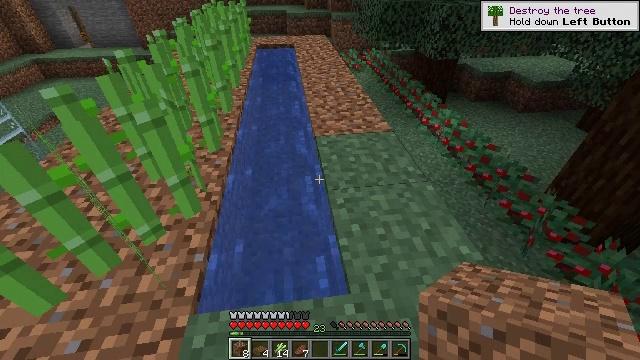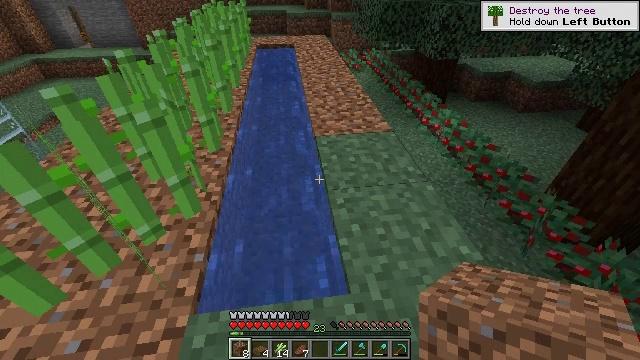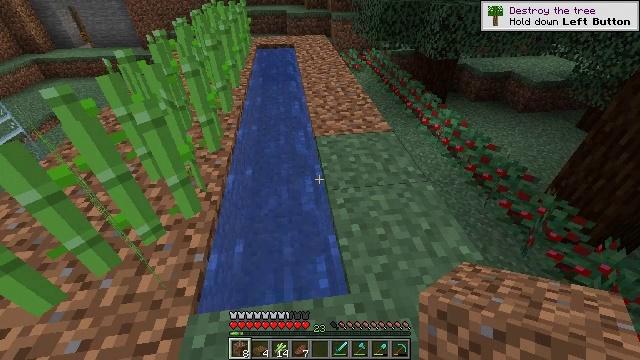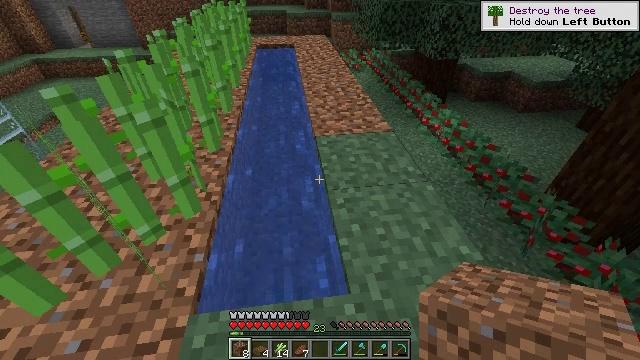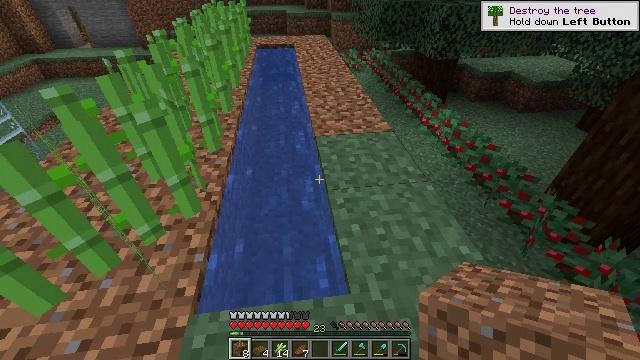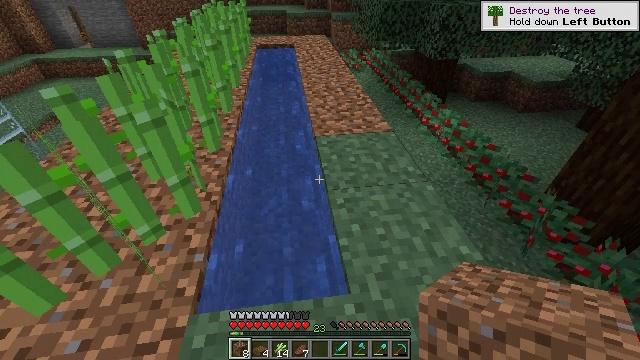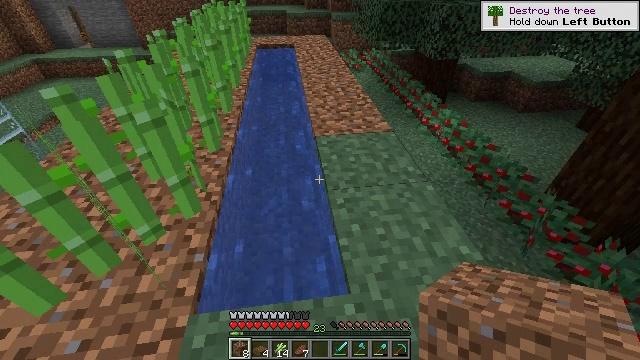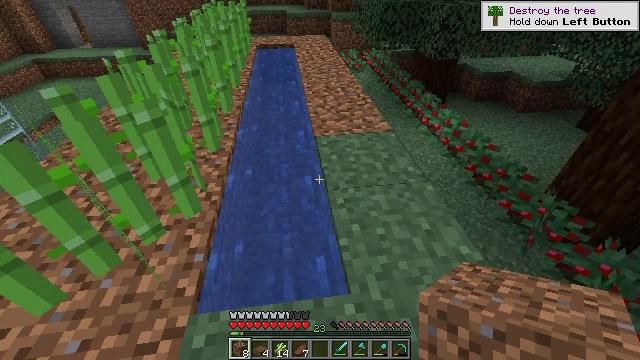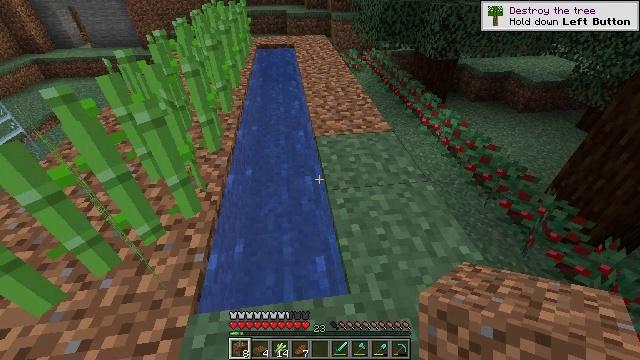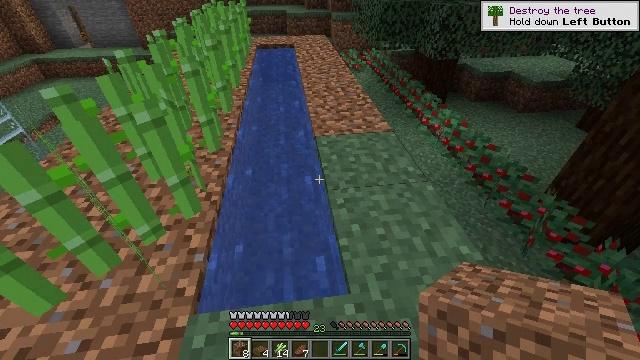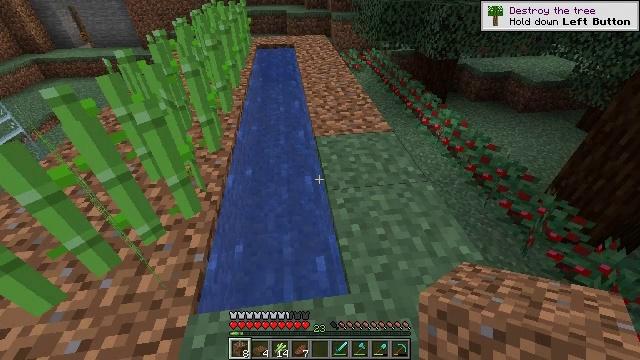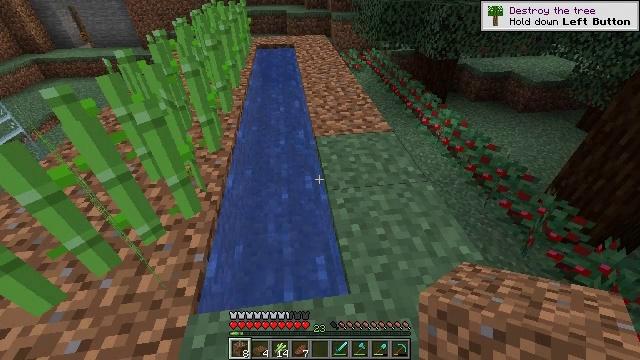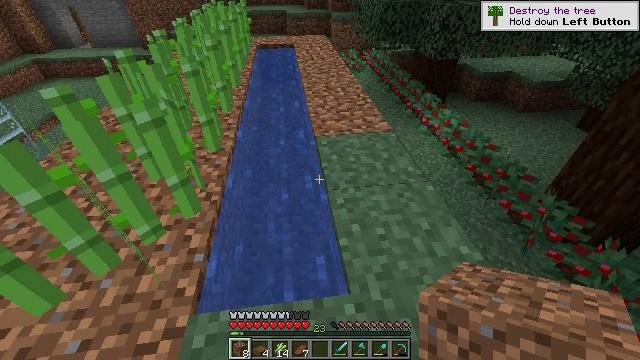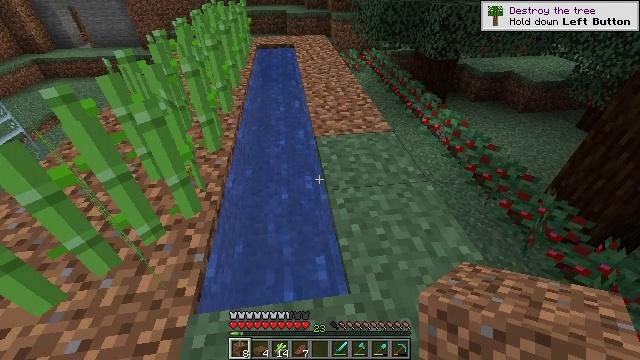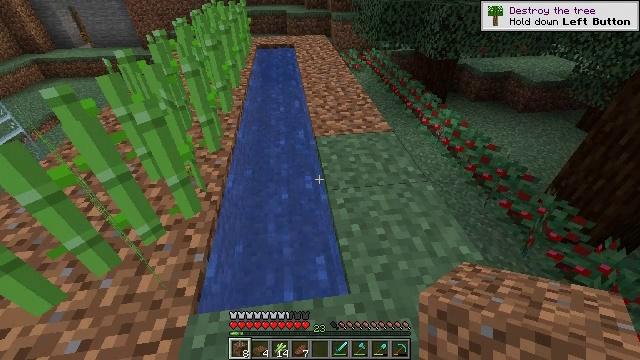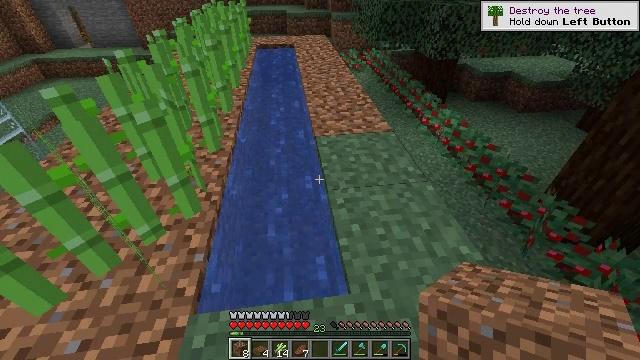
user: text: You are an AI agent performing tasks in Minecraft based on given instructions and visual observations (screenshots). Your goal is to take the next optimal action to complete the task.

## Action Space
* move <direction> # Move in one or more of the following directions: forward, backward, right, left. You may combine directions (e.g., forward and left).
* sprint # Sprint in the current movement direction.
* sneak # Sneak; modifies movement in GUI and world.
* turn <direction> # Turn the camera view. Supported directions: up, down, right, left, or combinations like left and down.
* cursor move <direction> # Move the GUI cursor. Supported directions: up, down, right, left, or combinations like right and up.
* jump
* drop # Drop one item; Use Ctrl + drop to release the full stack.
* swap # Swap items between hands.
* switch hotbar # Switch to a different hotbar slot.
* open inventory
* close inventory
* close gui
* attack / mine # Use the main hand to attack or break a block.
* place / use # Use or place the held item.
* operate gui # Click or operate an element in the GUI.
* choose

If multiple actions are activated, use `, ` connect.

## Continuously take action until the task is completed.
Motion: motion action
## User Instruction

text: Break the sugar cane.
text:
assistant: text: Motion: no_op
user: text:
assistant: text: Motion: no_op
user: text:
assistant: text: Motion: no_op
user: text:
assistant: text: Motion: no_op
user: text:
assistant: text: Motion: no_op
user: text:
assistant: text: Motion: no_op
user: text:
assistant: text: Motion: no_op
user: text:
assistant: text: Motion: no_op
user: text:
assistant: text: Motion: no_op
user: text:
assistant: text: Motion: no_op
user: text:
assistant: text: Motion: no_op
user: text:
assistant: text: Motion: no_op
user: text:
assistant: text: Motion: no_op
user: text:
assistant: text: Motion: no_op
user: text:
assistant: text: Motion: no_op
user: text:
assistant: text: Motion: no_op
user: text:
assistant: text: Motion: no_op
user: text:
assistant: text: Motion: no_op
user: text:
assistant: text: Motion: no_op
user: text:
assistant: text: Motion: no_op
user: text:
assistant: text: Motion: no_op
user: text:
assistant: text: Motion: no_op
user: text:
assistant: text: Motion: no_op
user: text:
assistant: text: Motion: no_op
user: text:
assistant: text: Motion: no_op
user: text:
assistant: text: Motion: no_op
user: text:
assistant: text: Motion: no_op
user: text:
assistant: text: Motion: no_op
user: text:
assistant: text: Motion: no_op
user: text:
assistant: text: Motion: no_op